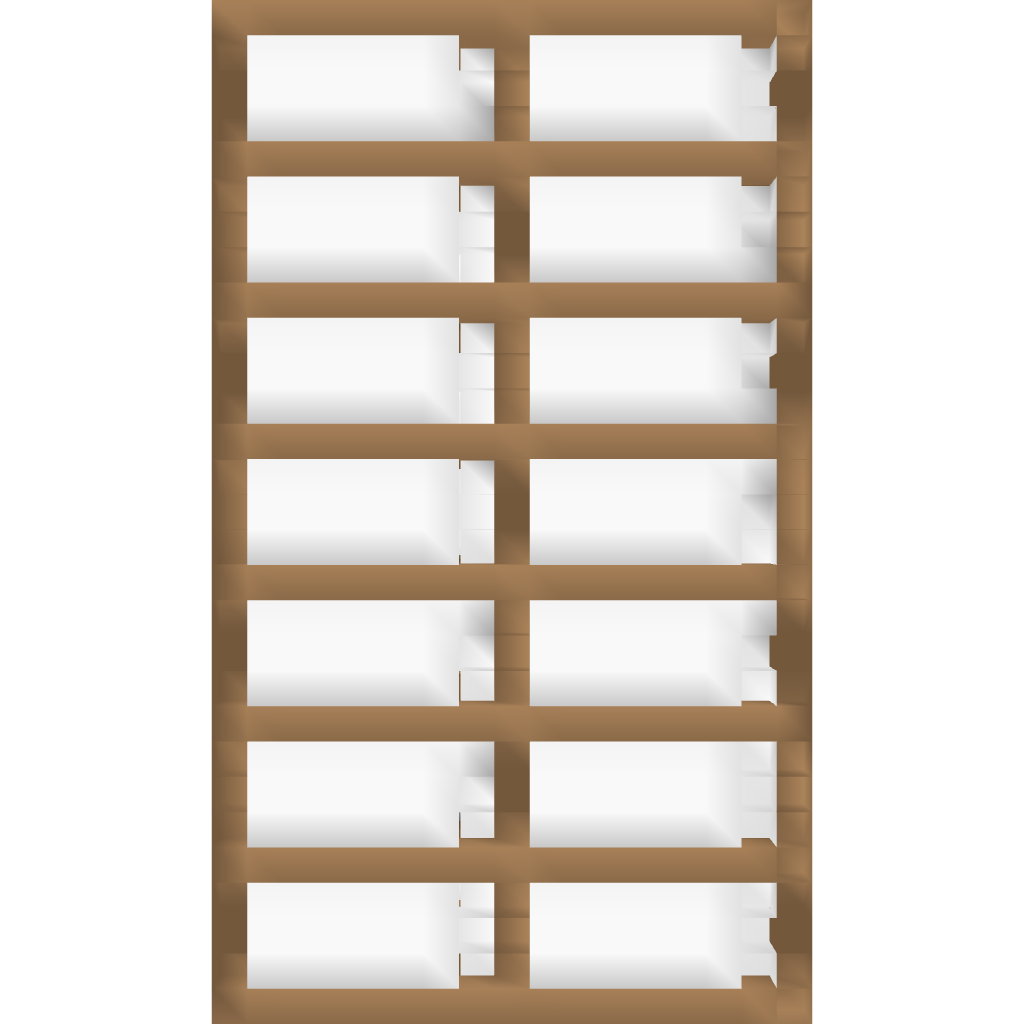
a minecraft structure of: Rainbow sheep stable bad low quality